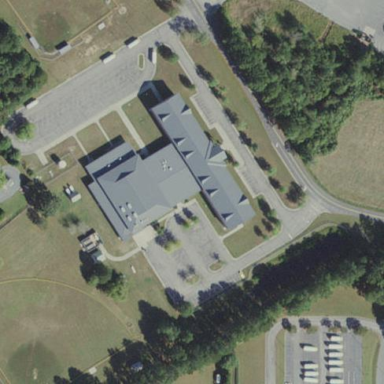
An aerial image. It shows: School building.